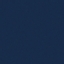
Land use / land cover class: SeaLake